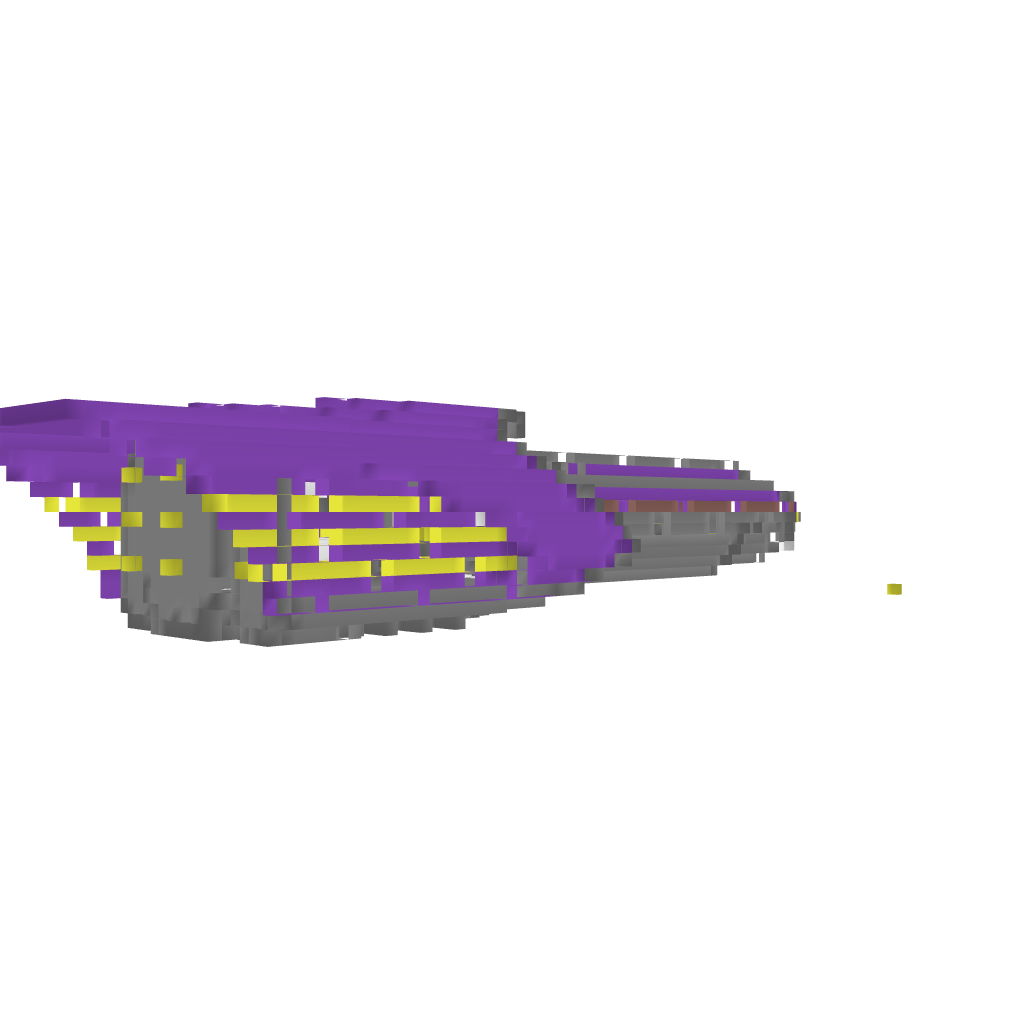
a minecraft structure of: Sentry-Class Light Destroyer bad low quality